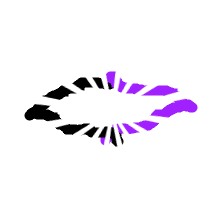
Shape: rhombus